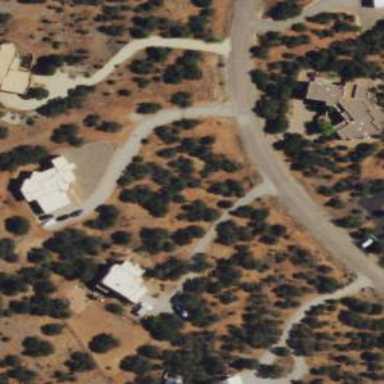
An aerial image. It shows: Driveway.